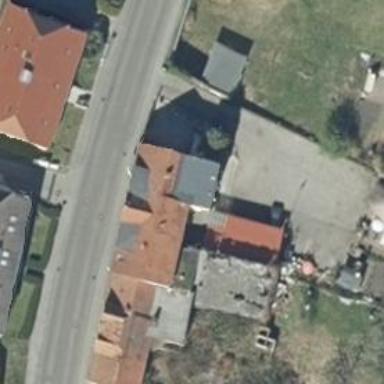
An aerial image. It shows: Restaurant.